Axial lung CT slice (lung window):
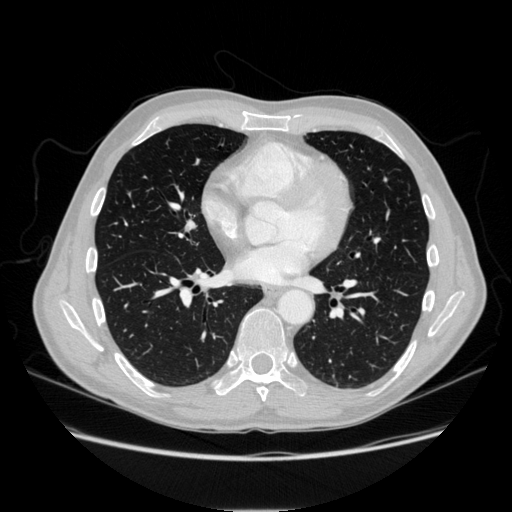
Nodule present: no